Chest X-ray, AP view. Patient: 2 years old, sex M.
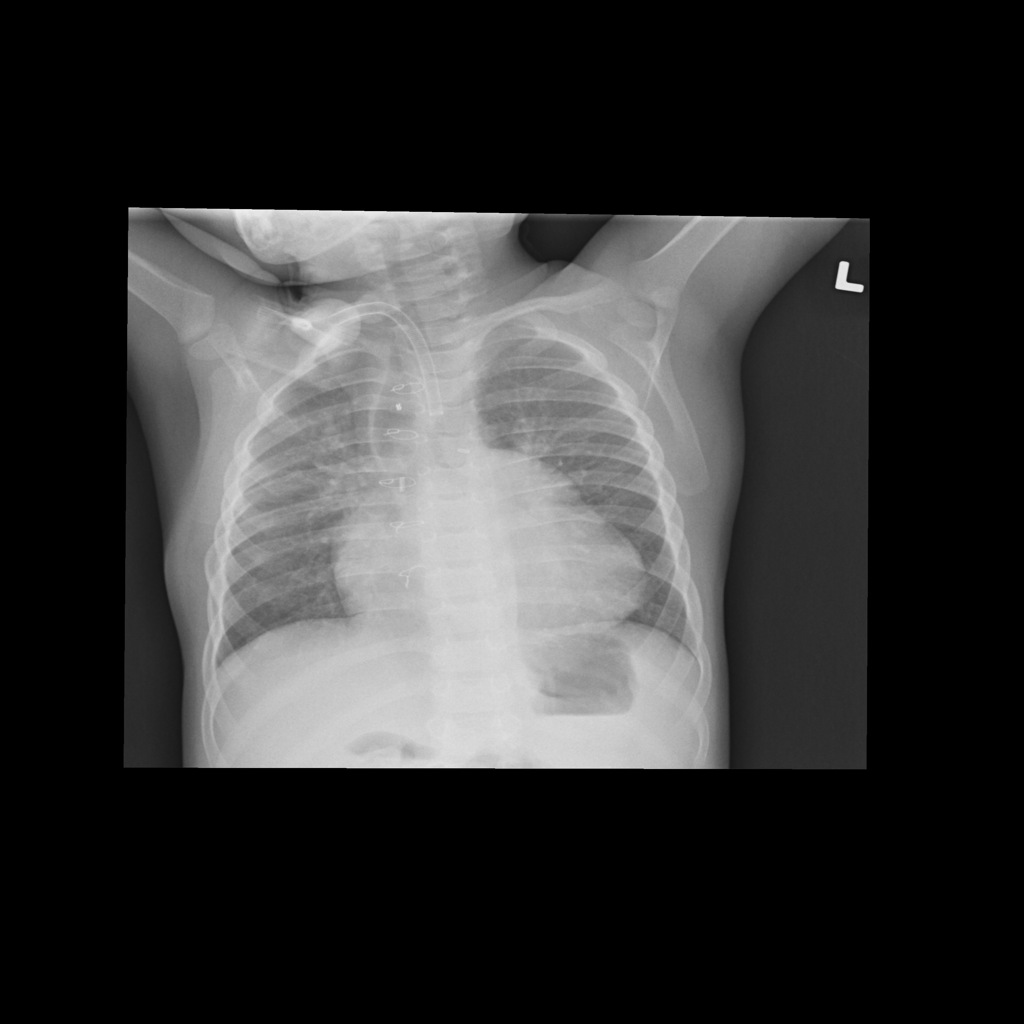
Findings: No Finding